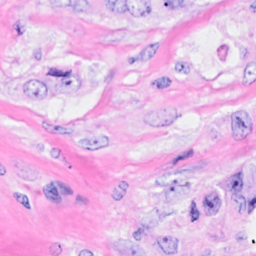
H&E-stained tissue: Breast